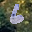
Label: 6